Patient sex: F
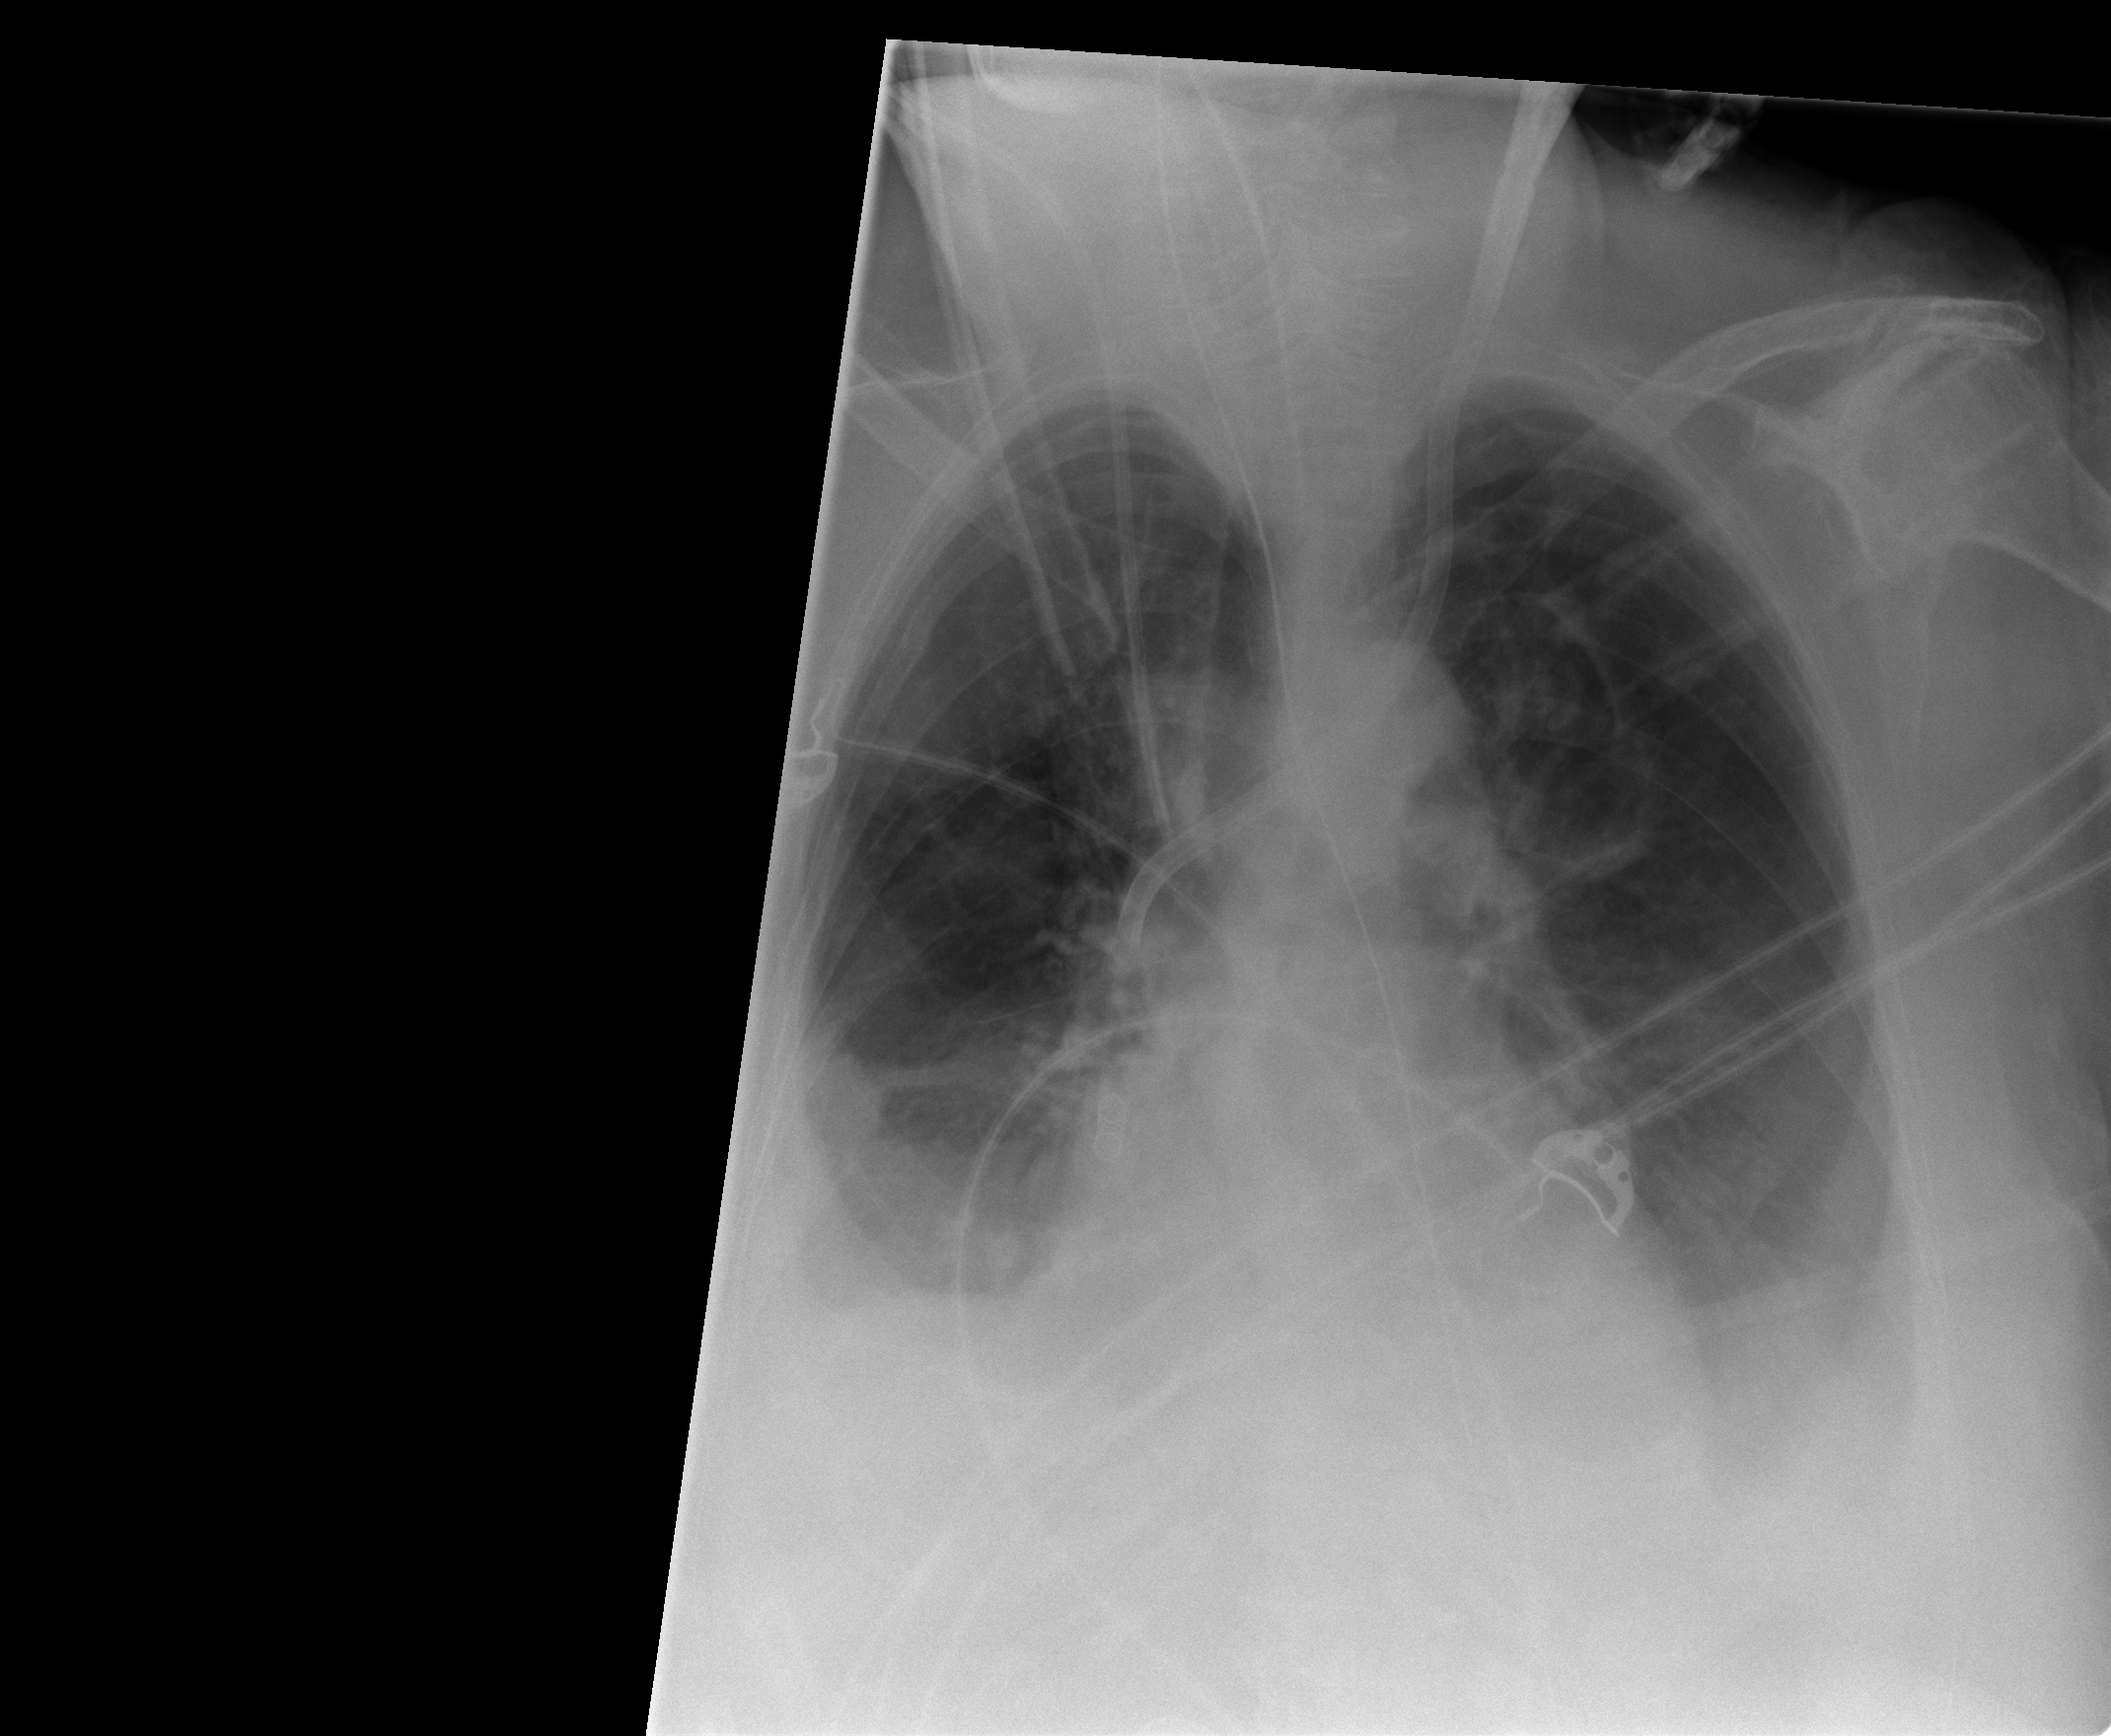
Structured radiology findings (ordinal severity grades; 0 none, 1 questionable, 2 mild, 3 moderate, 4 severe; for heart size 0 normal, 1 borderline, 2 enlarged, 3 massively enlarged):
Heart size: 0
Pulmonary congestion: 0
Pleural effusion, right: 3
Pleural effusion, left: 3
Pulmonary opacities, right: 0
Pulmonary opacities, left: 0
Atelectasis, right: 3
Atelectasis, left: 3